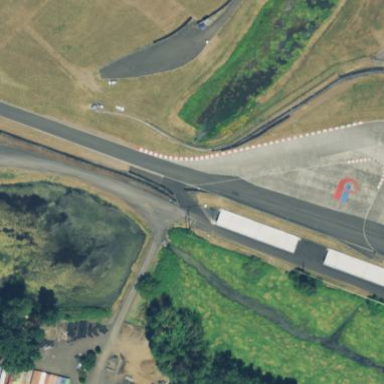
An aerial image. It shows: Concrete raceway.